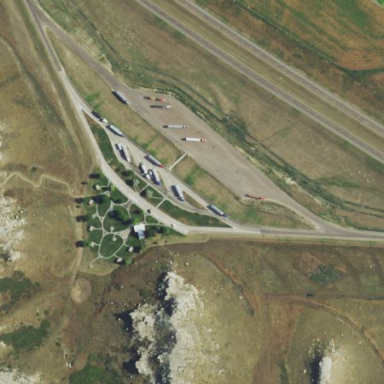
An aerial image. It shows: Rest area along the road.